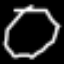
Label: octagon